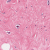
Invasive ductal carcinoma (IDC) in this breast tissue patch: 0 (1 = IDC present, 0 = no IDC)